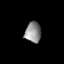
Tissue: lung
Cell type: Epithelial cells
Senescence score: 0.236
Nuclear area (px): 325
Mean DAPI intensity: 140.895